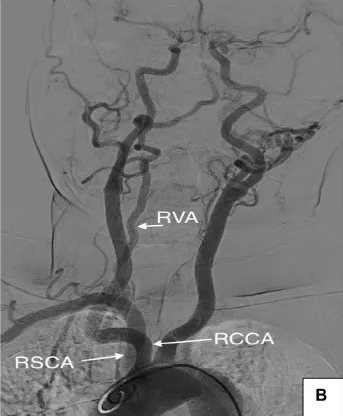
(A-C) Arch CTA and DSA showing the aberrant origin of the right subclavian artery and the right vertebral artery.
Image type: radiology (ct)